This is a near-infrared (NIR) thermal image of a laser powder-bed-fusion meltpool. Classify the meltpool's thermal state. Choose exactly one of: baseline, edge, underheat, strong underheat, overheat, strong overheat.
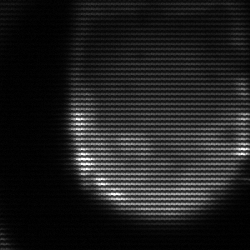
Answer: strong underheat